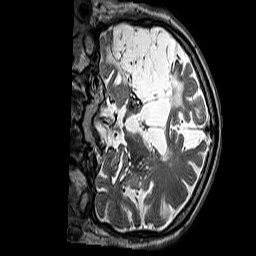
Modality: T2w
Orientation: coronal
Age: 73
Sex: male
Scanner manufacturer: siemens
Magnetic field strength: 3 T
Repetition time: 3.2 s
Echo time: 0.212 s